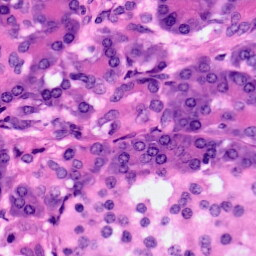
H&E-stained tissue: Pancreatic